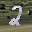
Label: 2